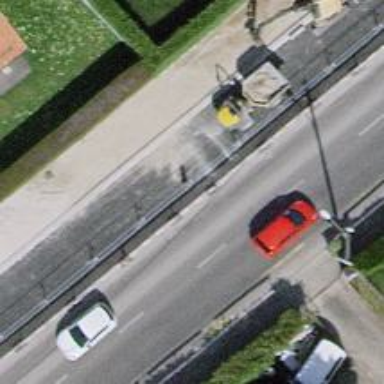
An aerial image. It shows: Secondary road with asphalt surface. There is designated lane for buses on the left.